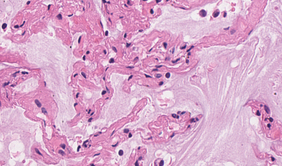
Tumor epithelial tissue: no
Tumor-associated stroma tissue: no
Normal tissue: yes